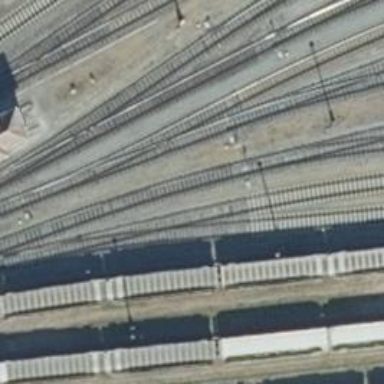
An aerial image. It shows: Railway yard in service.